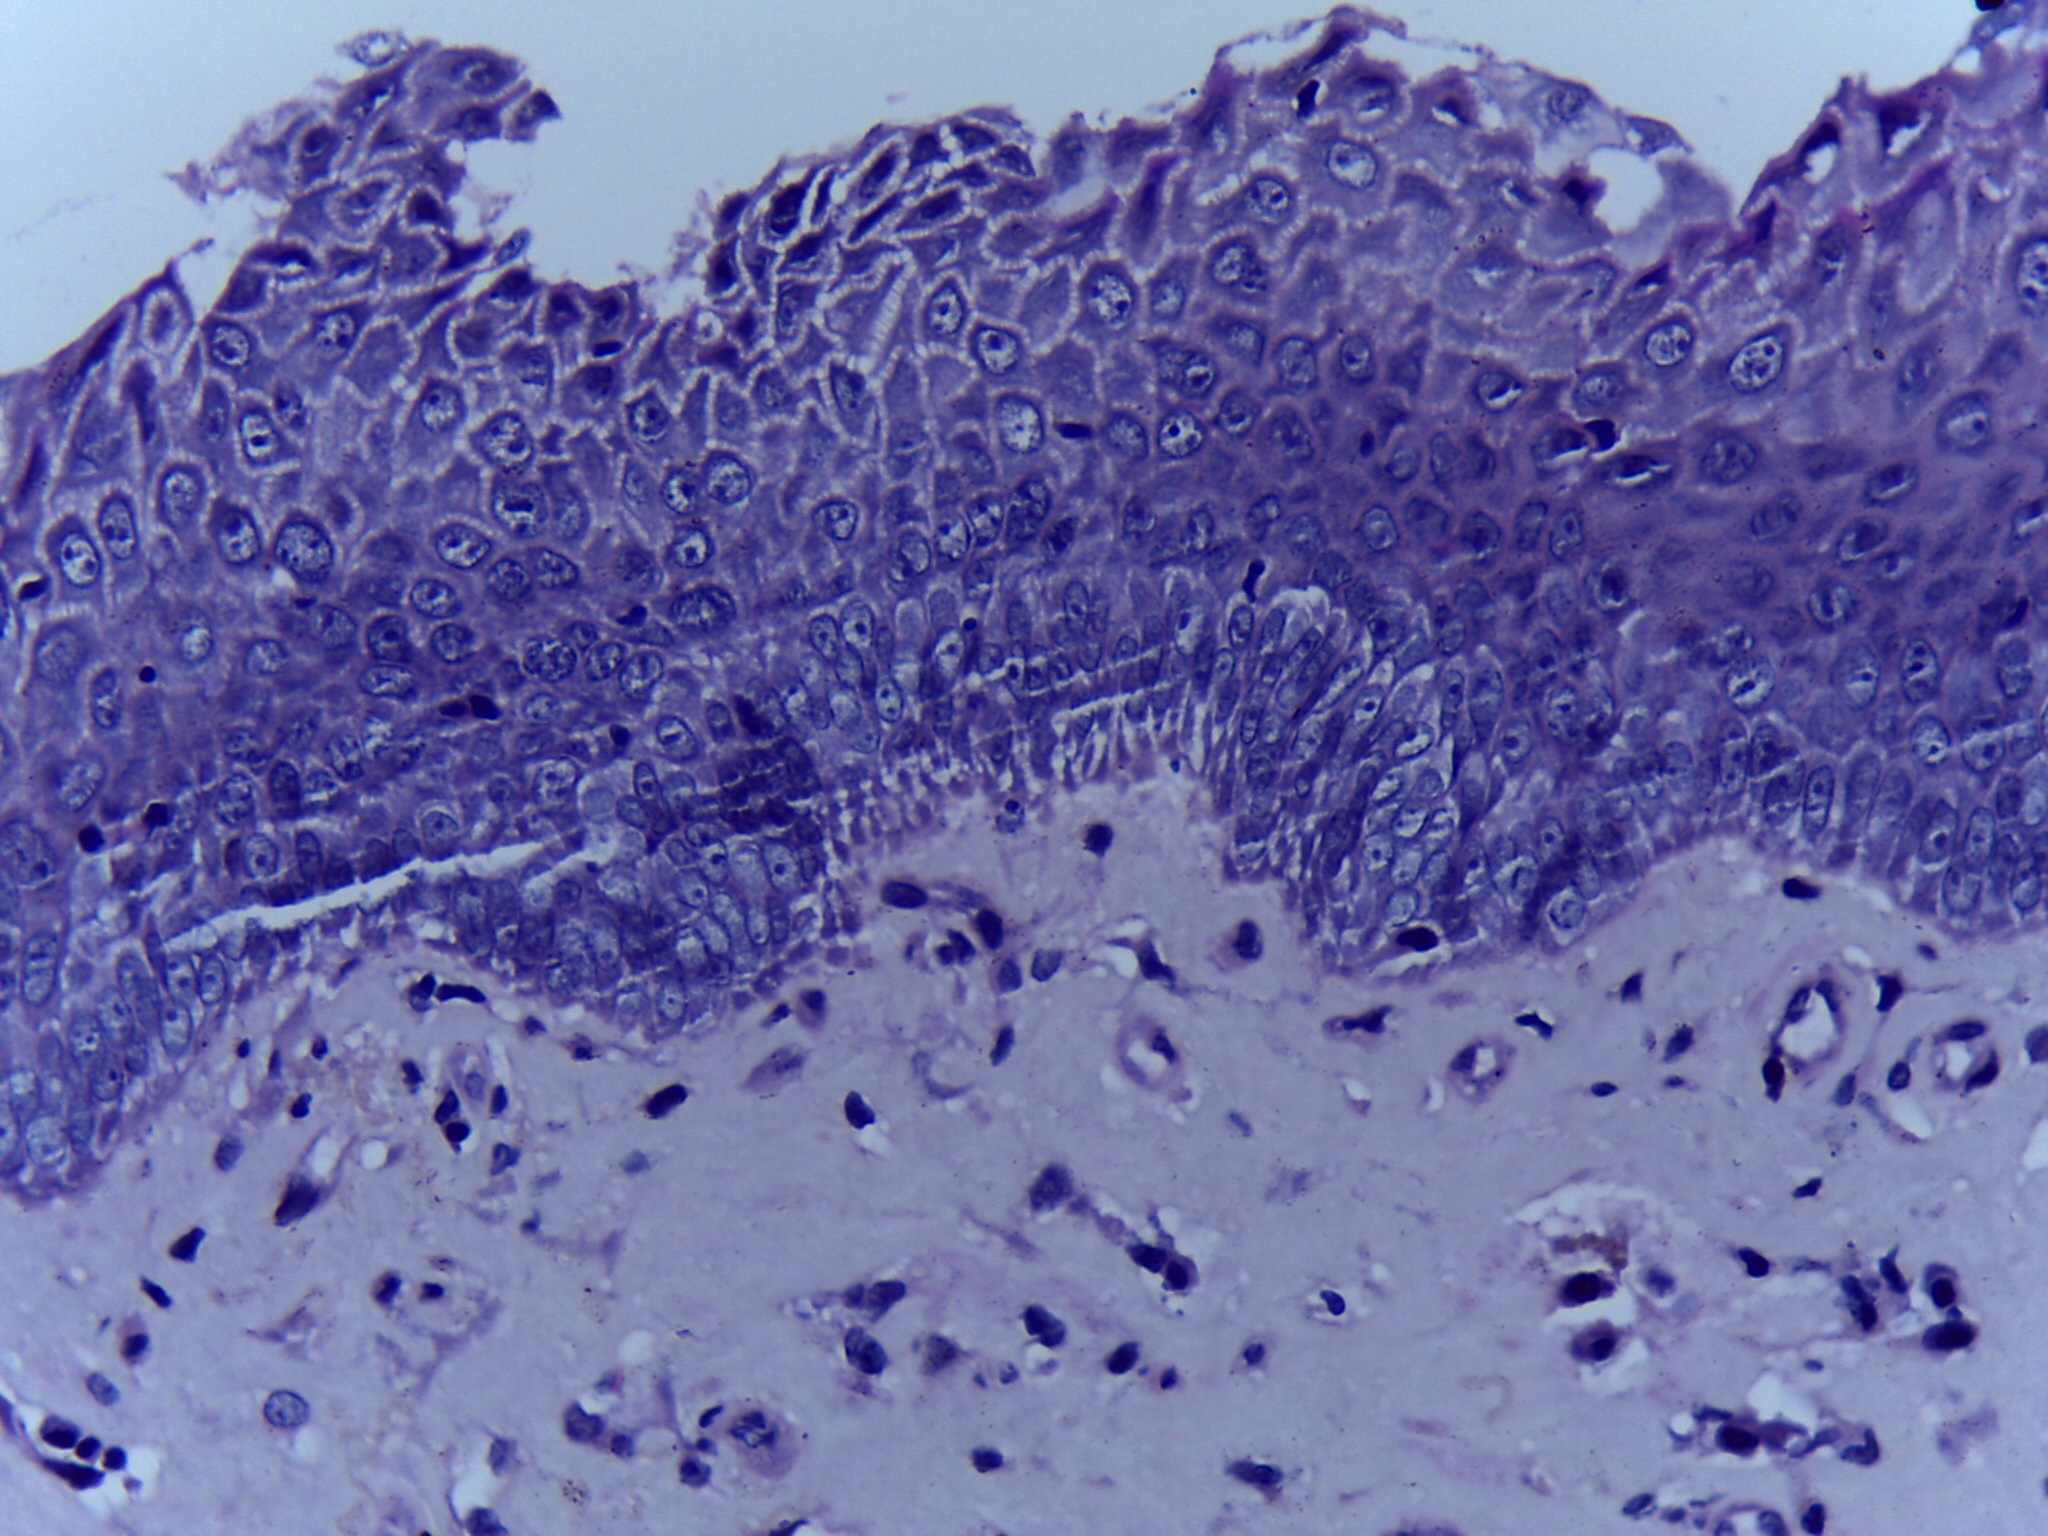
Diagnosis: Normal